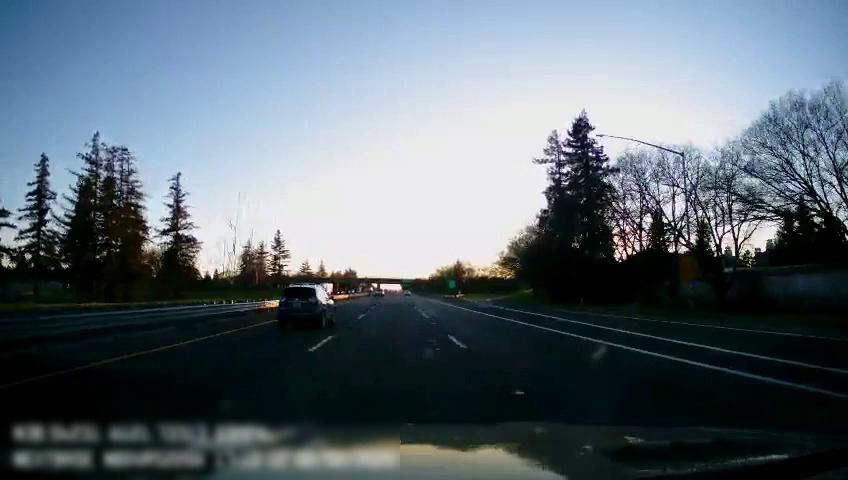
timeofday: Day
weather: Sunny
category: Drivable Space
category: Vehicles | Truck
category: Vehicles | Truck
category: Vehicles | SUV
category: Lanes | Alternate Lane
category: Lanes | Current Lane
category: Lanes | Current Lane
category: Lanes | Alternate Lane
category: Lanes | Alternate Lane
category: Lanes | Alternate Lane
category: Traffic | Signs
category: Traffic | Signs